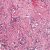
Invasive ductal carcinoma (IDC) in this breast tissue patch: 0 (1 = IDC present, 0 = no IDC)